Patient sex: M
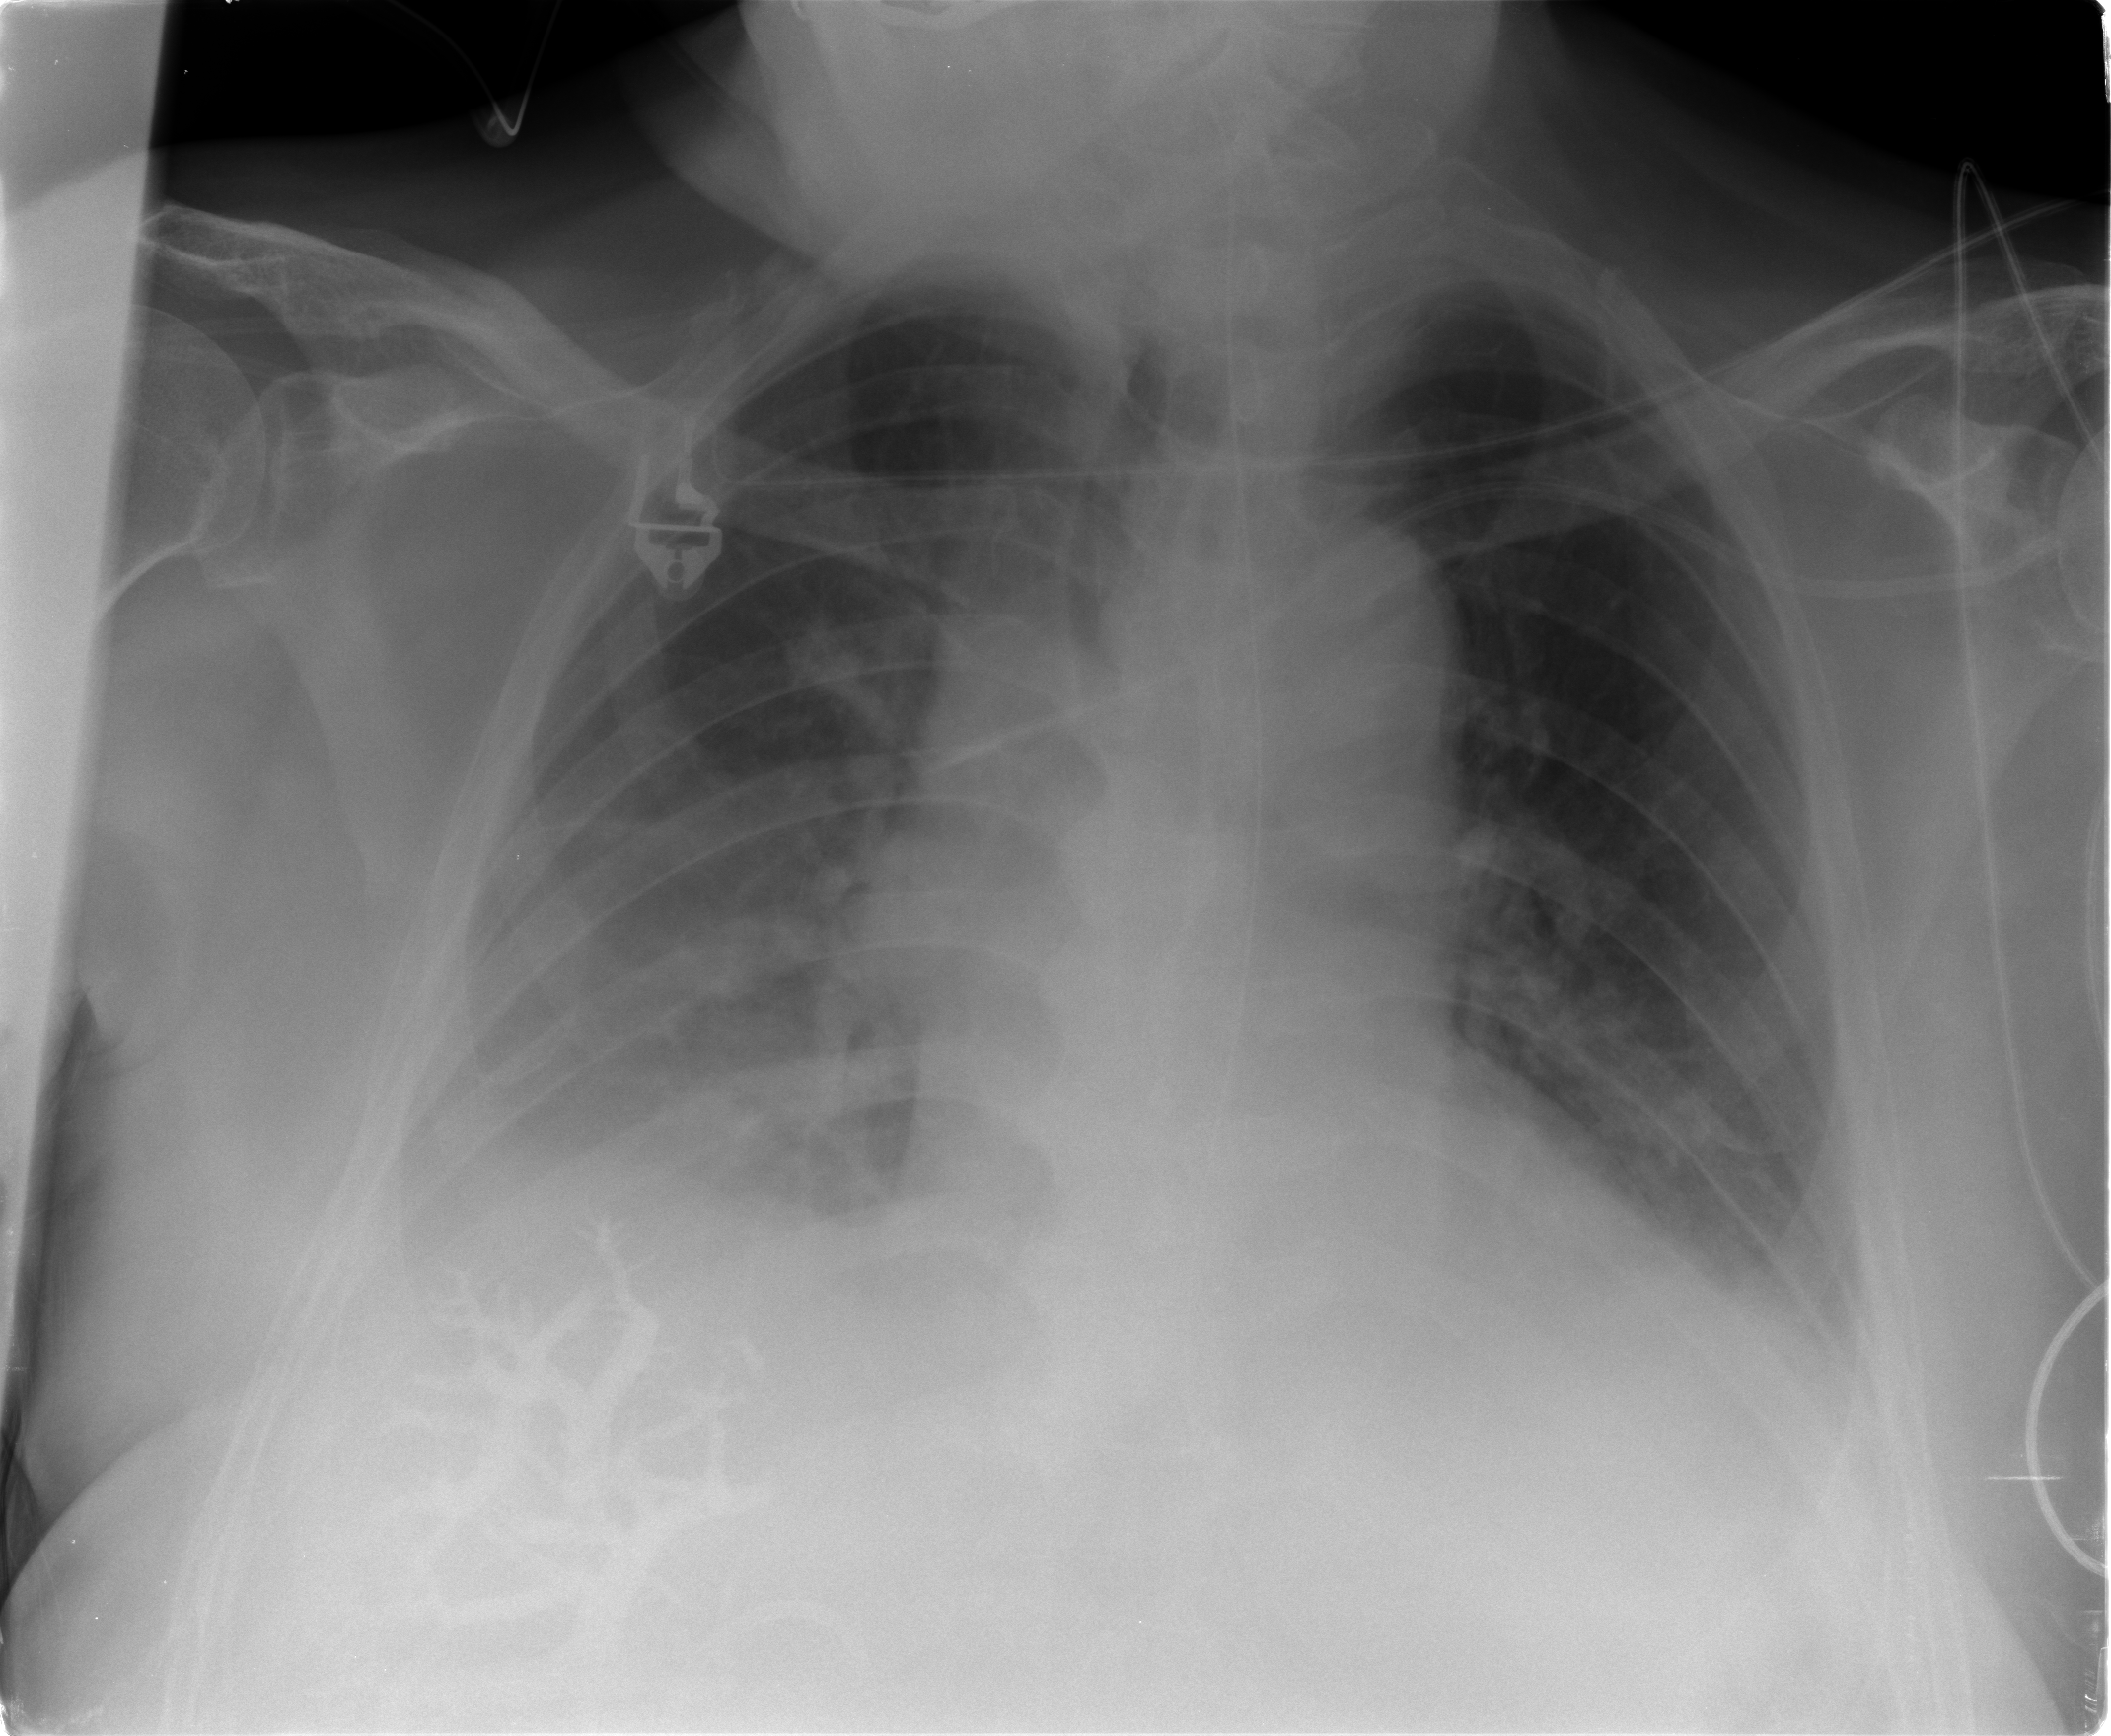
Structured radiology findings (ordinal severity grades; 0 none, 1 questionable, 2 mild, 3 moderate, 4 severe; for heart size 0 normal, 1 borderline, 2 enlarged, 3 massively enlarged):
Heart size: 1
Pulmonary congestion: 1
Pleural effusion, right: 2
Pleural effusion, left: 2
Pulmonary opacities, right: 2
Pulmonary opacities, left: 0
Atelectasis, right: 2
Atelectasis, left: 2